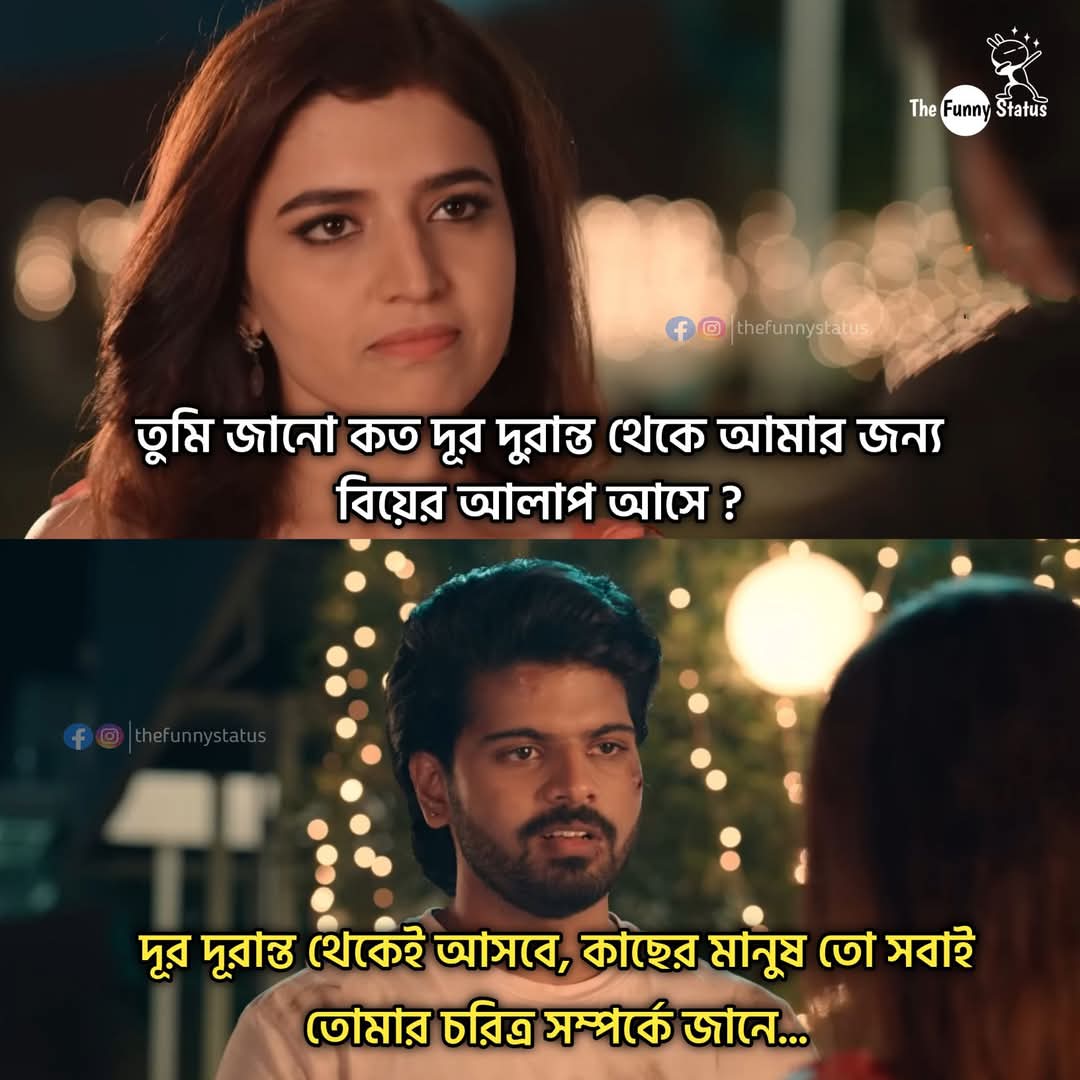
Text: তুমি জানো কত দূর দুরান্ত থেকে আমার জন্য বিয়ের আলাপ আসে?
দূর দূরান্ত থেকেই আসবে, কাছের মানুষ তো সবাই তোমার চরিত্র সম্পর্কে জানে...
Label: Hate
Hate category: Personal Offence
Targeted group: Individual